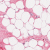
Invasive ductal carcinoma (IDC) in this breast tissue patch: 0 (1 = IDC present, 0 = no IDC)